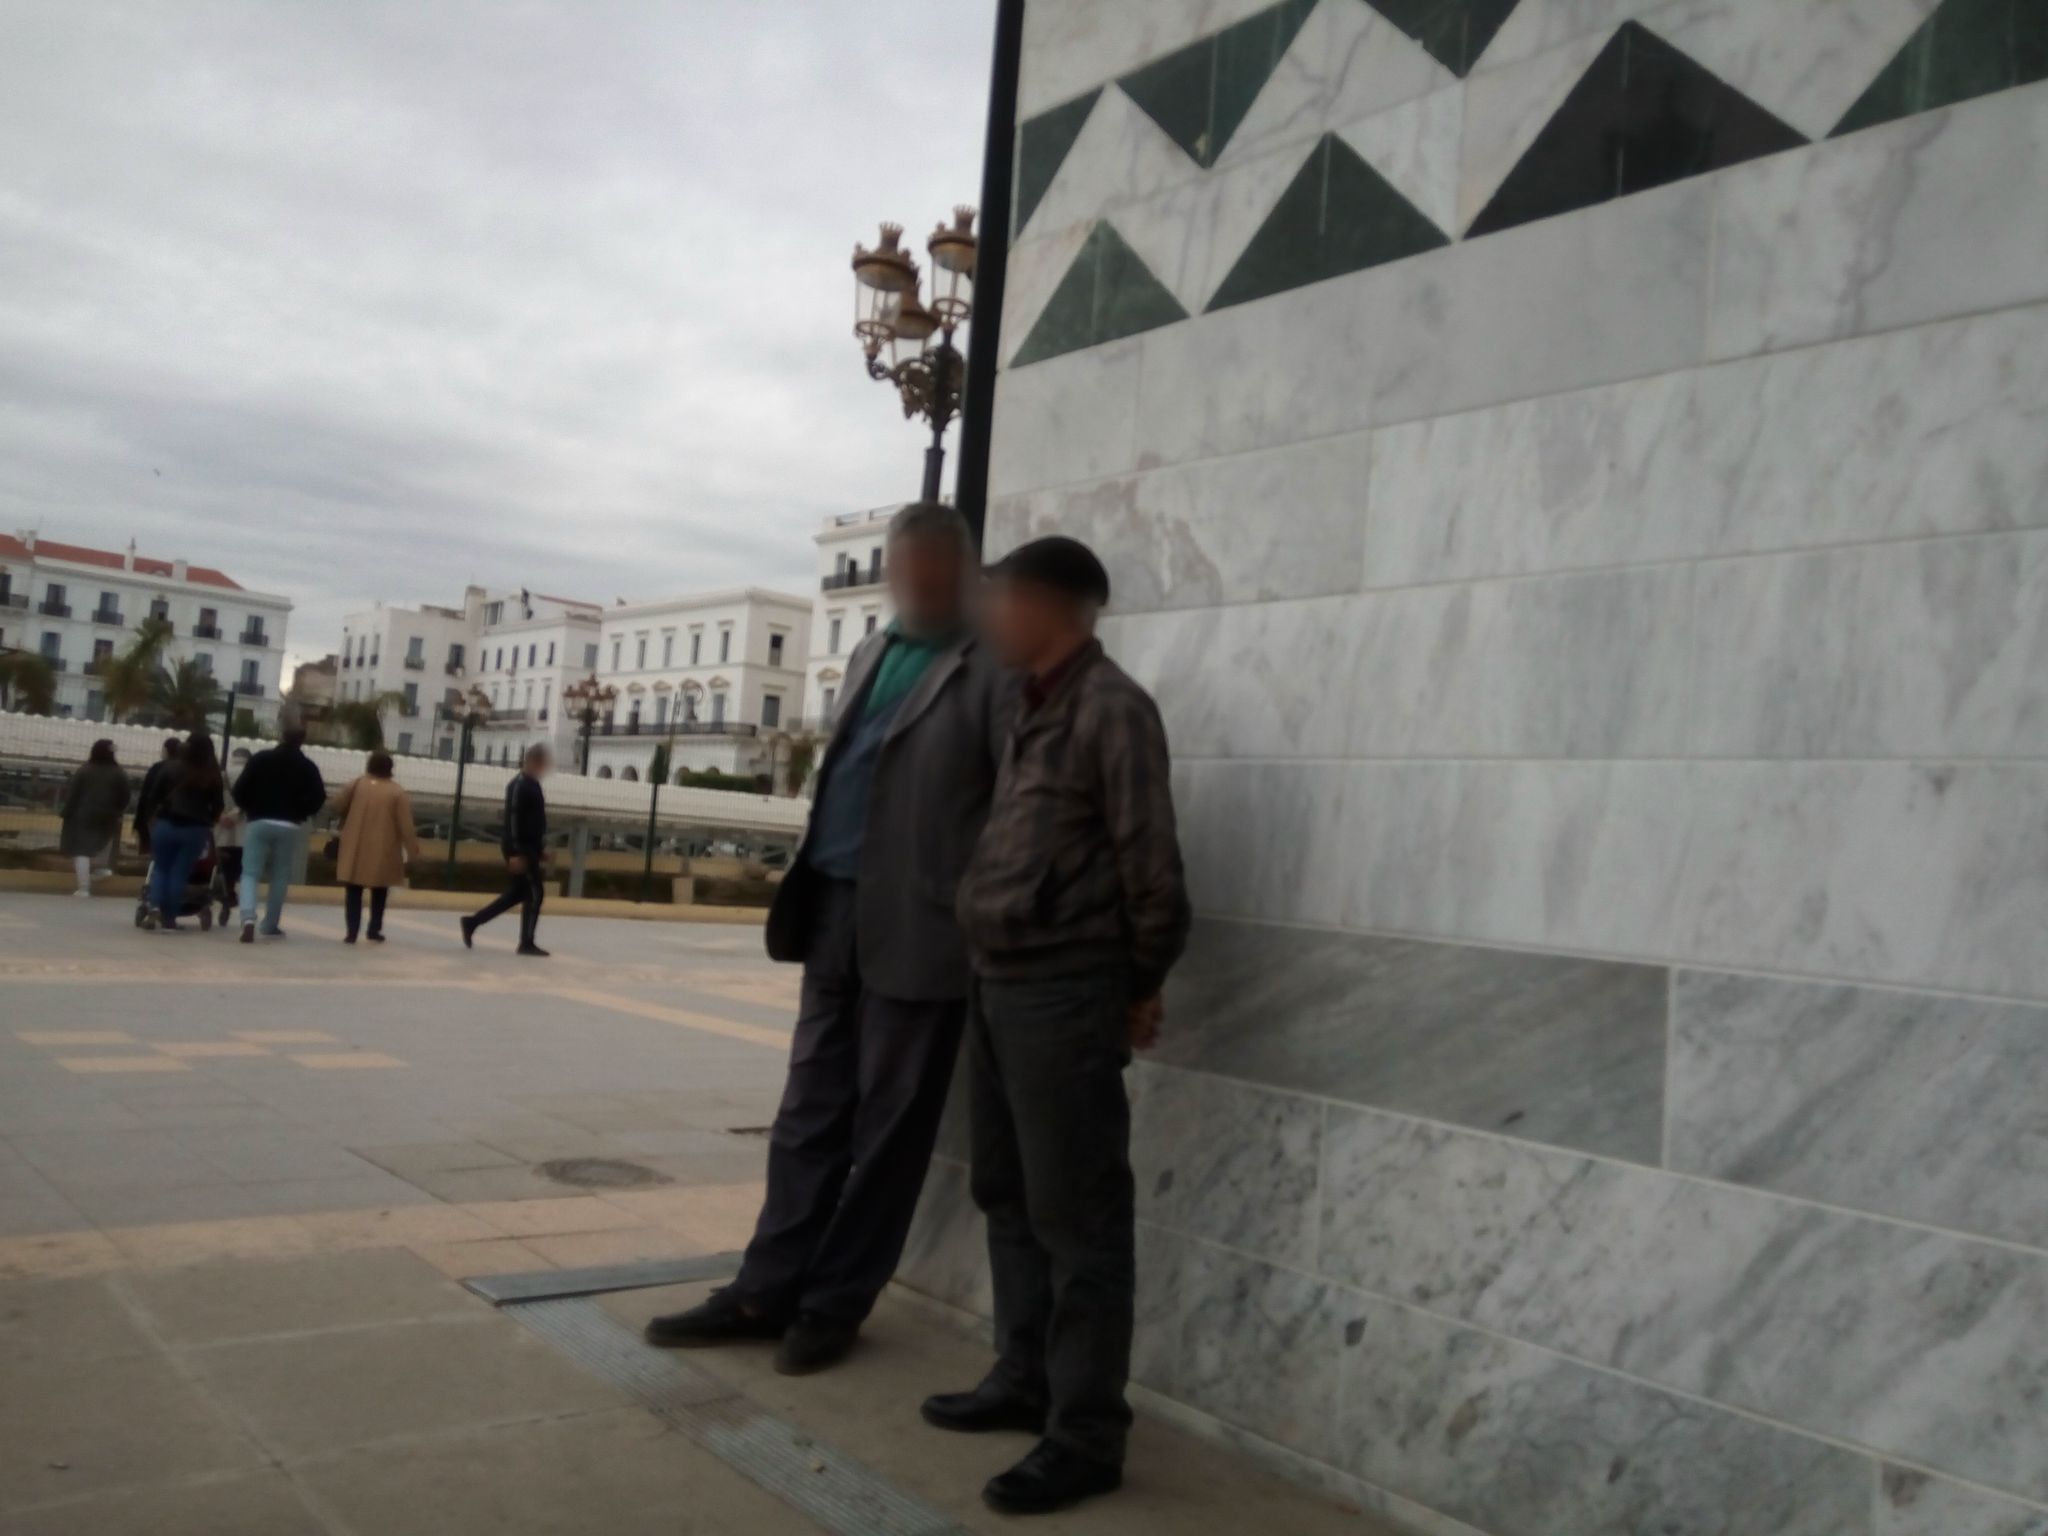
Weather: cloudy
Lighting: day
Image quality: good
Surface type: walking surface
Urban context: urban centre
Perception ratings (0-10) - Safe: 4.33, Lively: 6.05, Beautiful: 7.18, Boring: 5.28, Depressing: 6.26, Wealthy: 4.54